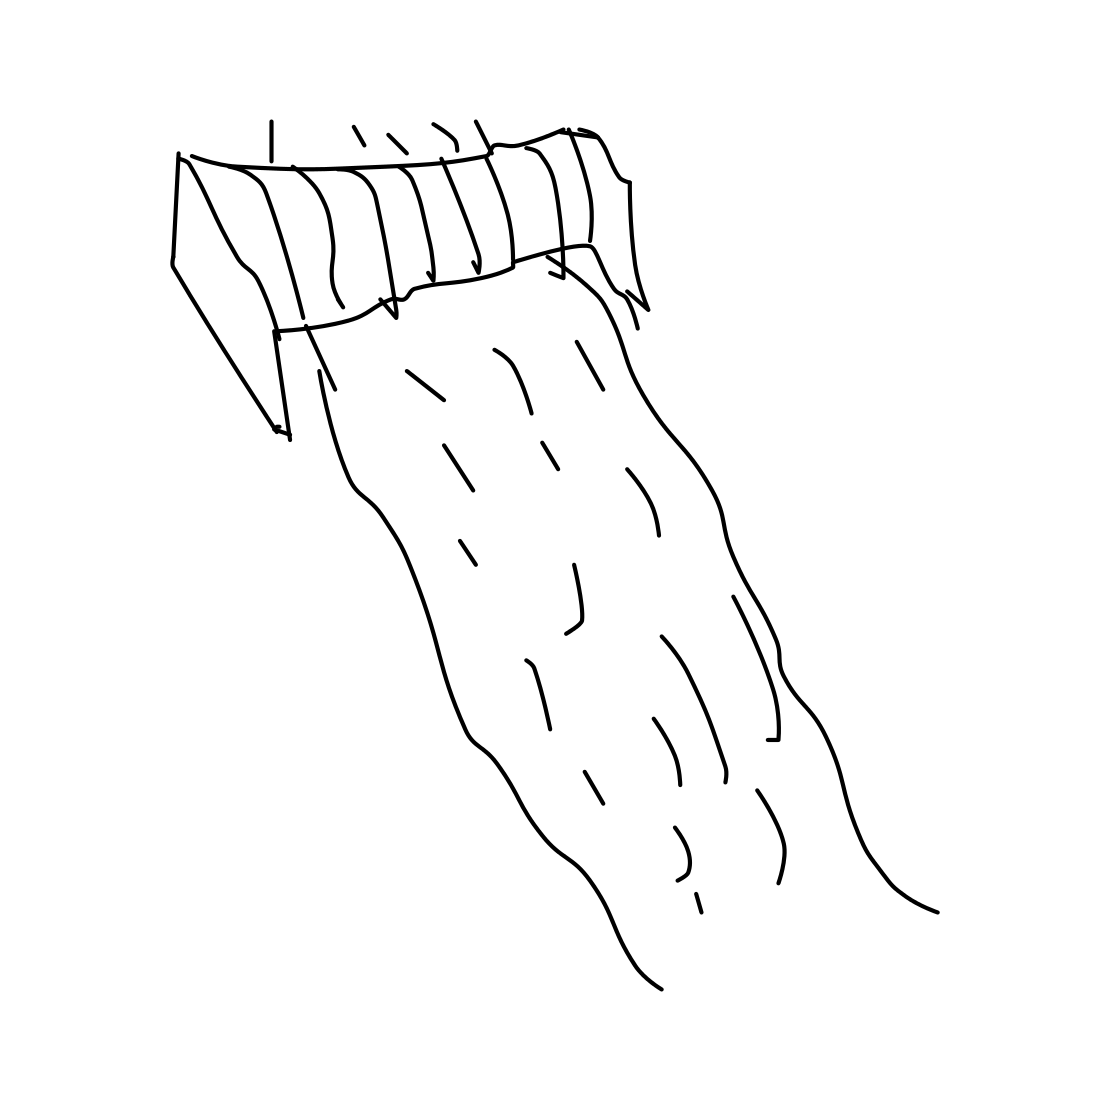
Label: bridge